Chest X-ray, AP view. Patient: 20 years old, sex M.
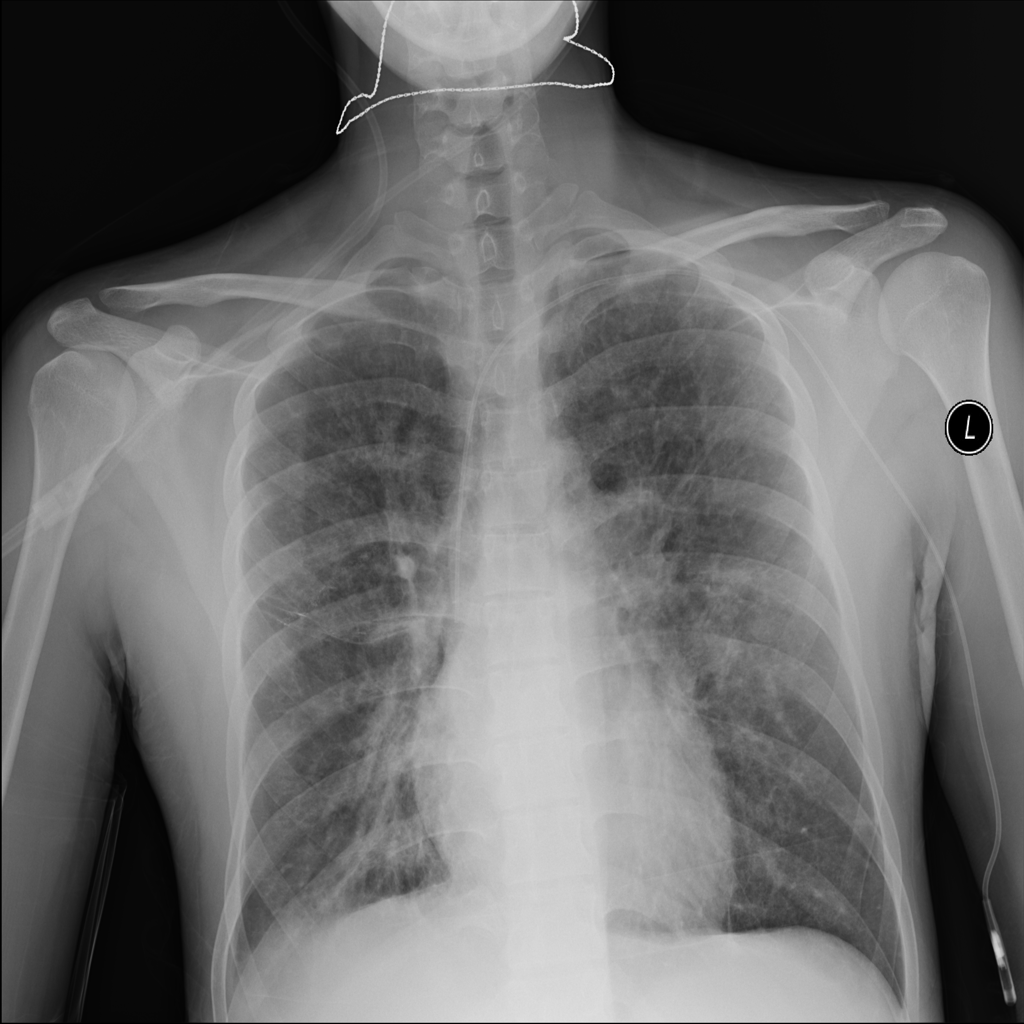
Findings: Consolidation, Nodule